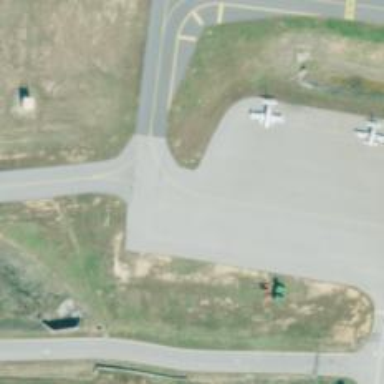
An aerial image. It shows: Image of taxiway at airport.